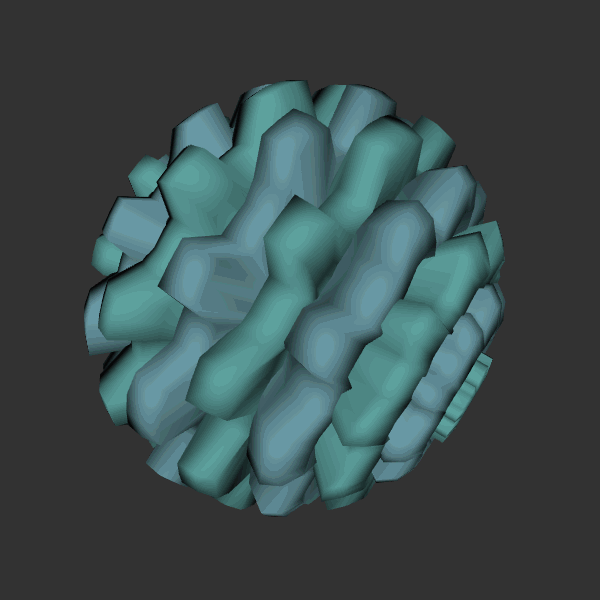
Background: dark